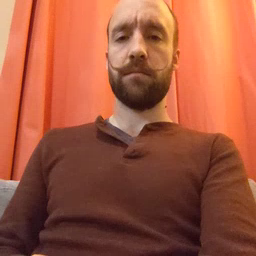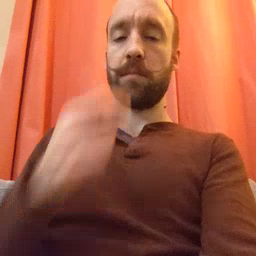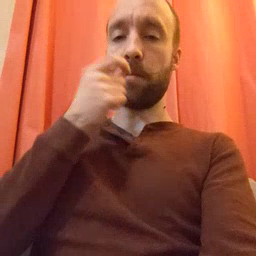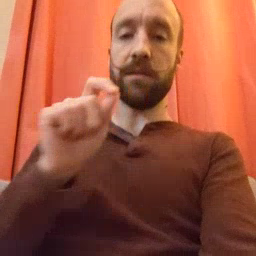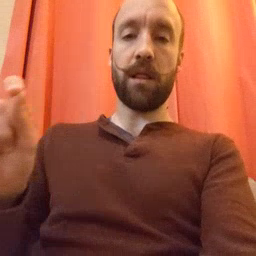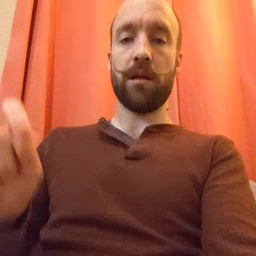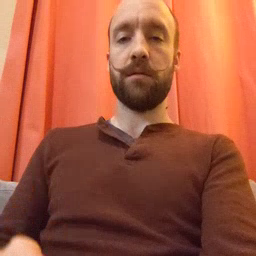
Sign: pencil